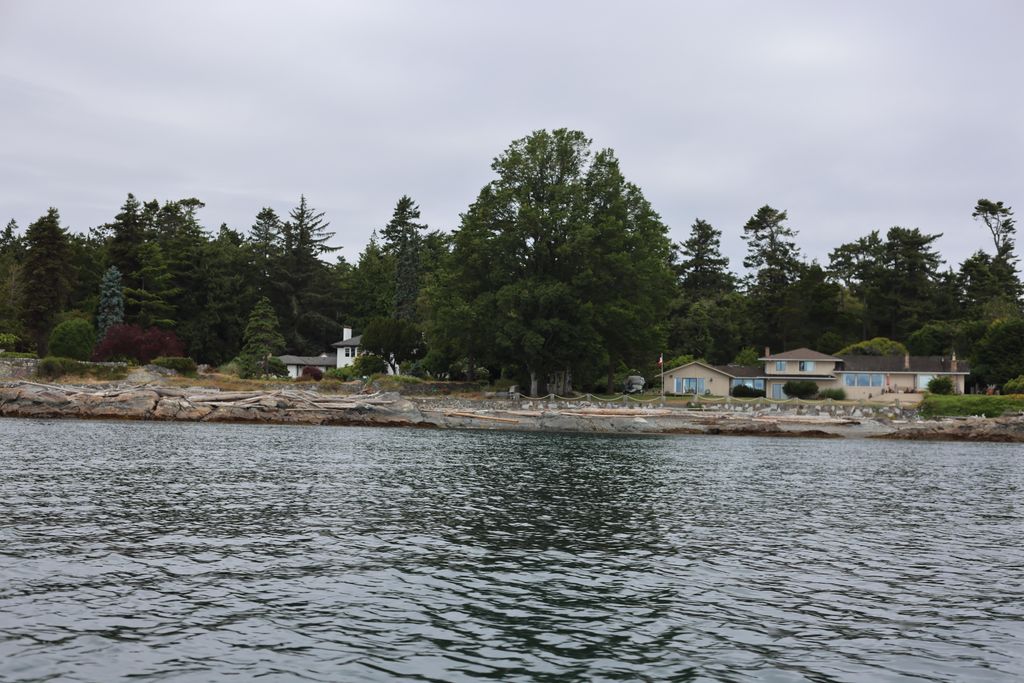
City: victoria